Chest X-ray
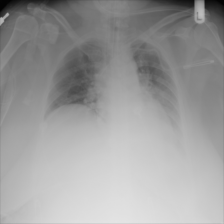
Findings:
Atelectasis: positive
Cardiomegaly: negative
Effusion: negative
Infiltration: negative
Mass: negative
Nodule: negative
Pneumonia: negative
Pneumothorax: negative
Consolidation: negative
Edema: negative
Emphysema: negative
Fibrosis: negative
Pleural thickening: negative
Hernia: negative